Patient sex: M
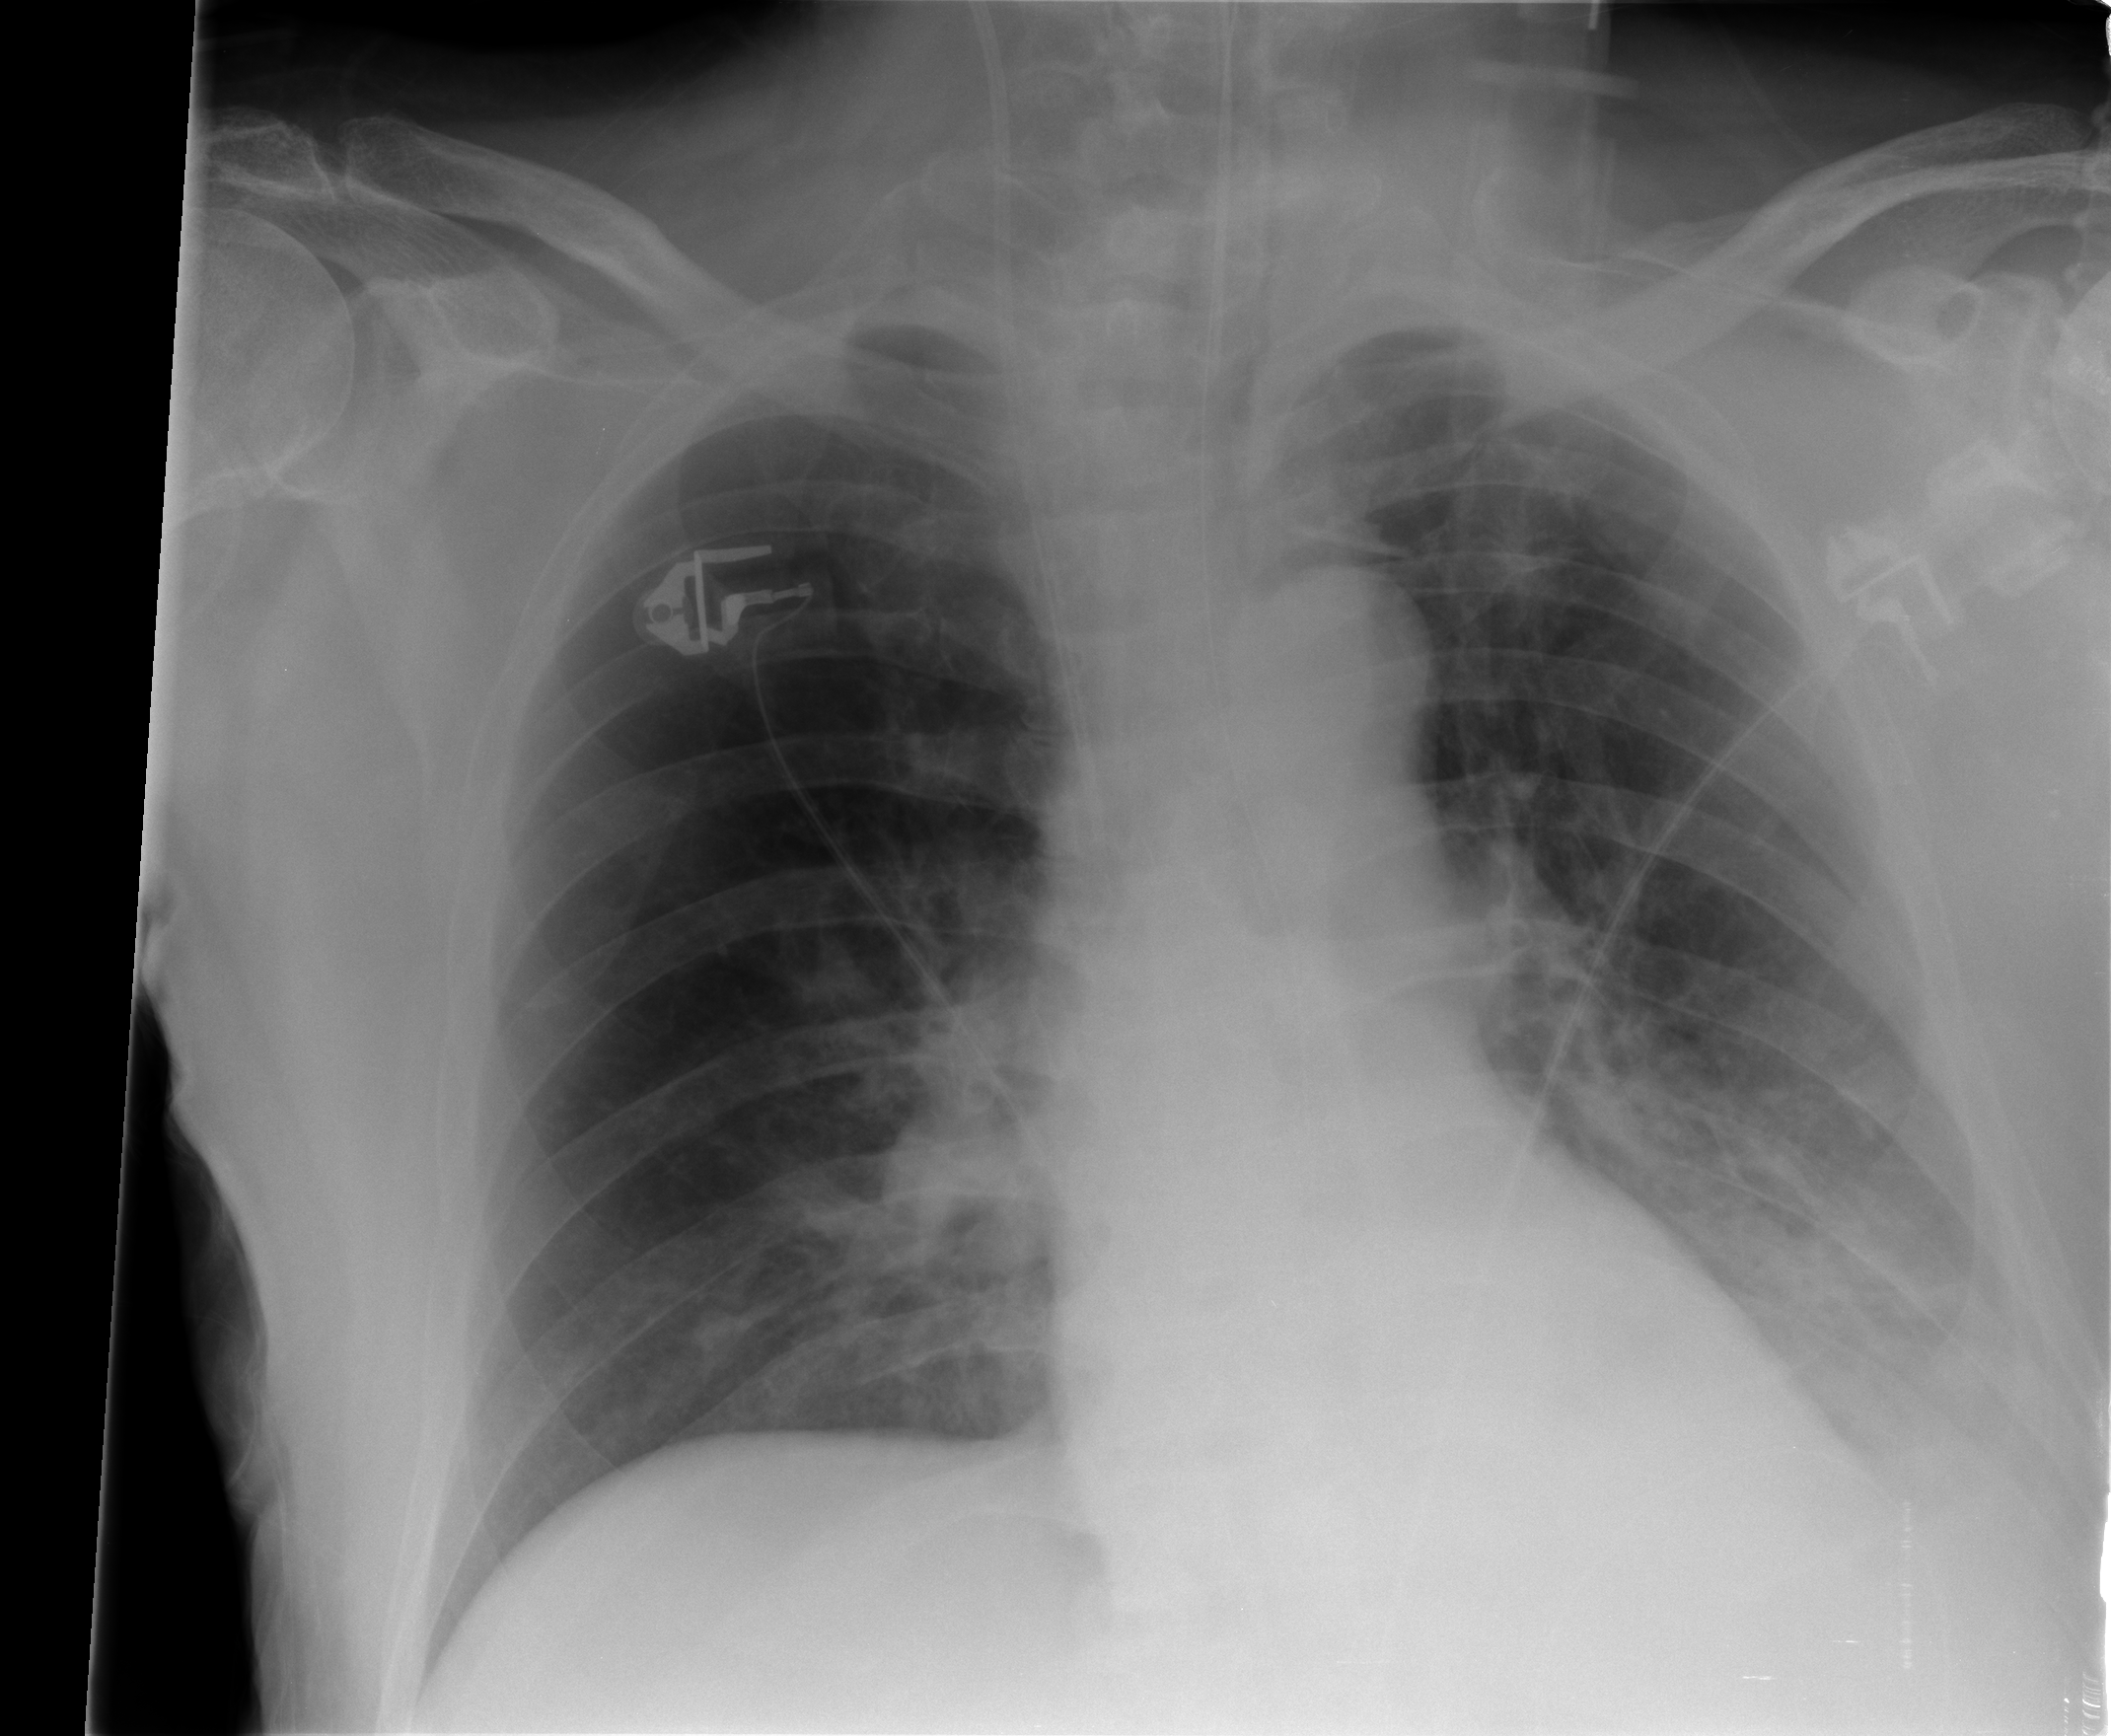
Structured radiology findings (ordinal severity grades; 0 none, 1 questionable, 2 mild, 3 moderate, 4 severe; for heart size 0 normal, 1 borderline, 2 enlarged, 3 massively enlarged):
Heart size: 0
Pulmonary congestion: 0
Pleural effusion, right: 0
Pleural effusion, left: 2
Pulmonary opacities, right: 0
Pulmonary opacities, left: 2
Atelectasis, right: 2
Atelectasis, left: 2